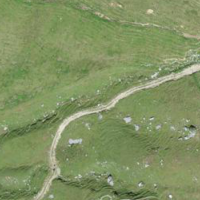
EUNIS habitat code: 24
Species observed at this site:
Botrychium lunaria